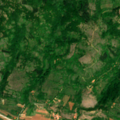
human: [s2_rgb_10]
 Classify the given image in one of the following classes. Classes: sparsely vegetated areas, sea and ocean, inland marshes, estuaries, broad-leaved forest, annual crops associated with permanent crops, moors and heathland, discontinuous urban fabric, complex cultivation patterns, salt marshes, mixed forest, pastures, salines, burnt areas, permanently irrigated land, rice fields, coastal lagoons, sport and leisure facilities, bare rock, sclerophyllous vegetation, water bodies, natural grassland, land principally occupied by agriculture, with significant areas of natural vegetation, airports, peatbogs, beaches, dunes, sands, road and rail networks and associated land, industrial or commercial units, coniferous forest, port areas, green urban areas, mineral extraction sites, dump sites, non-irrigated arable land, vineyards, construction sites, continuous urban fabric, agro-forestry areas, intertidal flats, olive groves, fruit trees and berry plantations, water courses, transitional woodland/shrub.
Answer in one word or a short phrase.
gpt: pastures, complex cultivation patterns, broad-leaved forest, transitional woodland/shrub